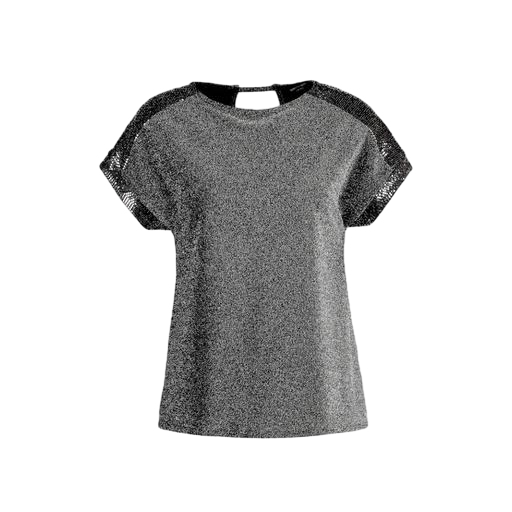
silver t-shirt, short-sleeve top only macy, grey and black tee, white background